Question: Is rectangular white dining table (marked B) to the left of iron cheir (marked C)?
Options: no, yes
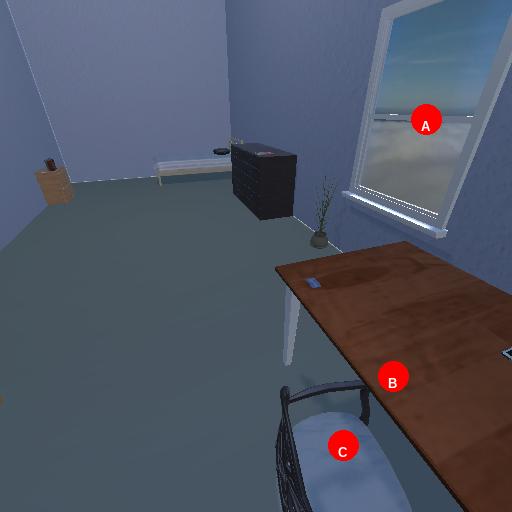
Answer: no